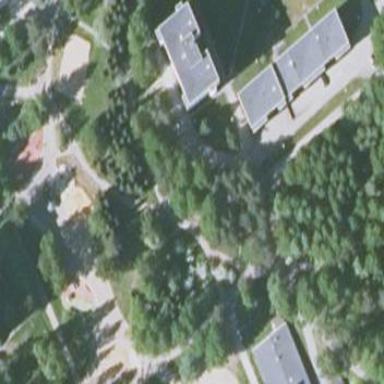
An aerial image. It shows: Lovely park for leisure and relaxation.